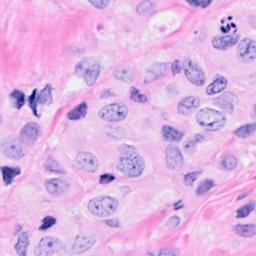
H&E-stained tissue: Breast